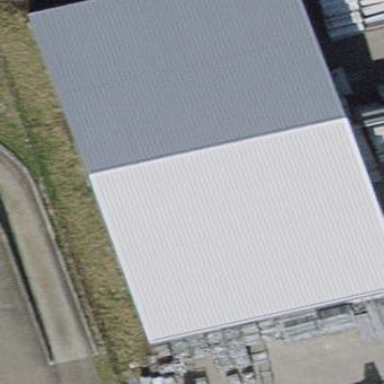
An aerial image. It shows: Warehouse.